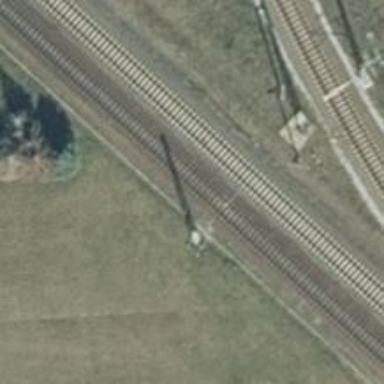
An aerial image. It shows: Milestone along the railway track with catenary mast.